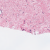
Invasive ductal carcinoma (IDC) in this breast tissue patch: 0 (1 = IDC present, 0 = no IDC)